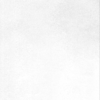
Label: dusty